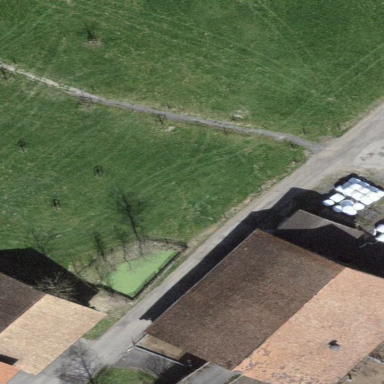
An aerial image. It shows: Farm auxiliary building.